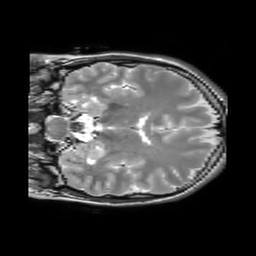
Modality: T2w
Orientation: coronal
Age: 23
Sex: female
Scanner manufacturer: philips
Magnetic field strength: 3 T
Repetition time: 3 s
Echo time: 0.08 s